Field crop: maize
Growth stage: 2
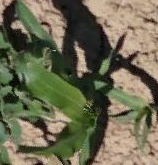
Species: maize